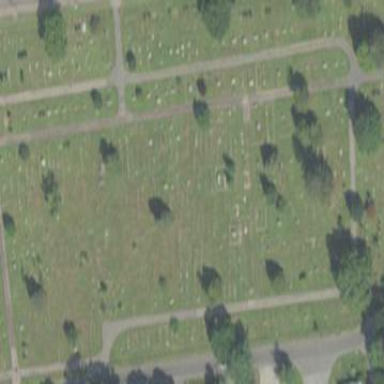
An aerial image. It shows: Cemetery.